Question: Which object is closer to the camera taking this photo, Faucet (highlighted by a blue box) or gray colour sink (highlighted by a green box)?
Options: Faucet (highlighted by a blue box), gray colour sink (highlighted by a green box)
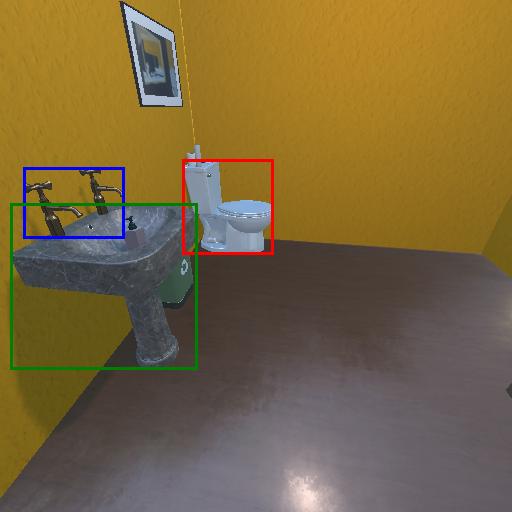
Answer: Faucet (highlighted by a blue box)